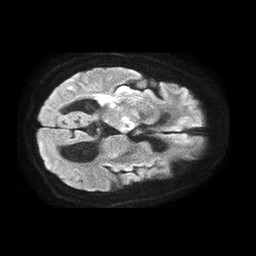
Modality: TRACE
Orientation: axial
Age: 69
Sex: female
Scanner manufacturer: philips
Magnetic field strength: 1.5 T
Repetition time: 4.6 s
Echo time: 0.08517 s